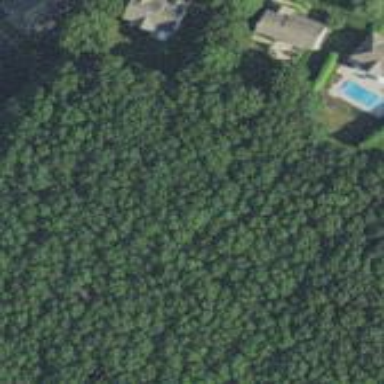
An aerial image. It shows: Broadleaved woodland area.